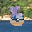
Label: 5